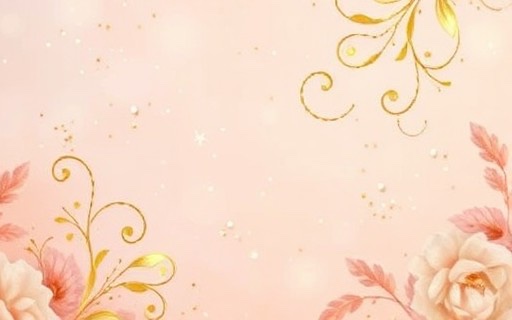
Category: Anniversary